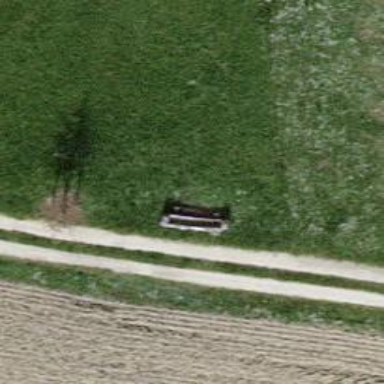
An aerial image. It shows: Bench for seating.